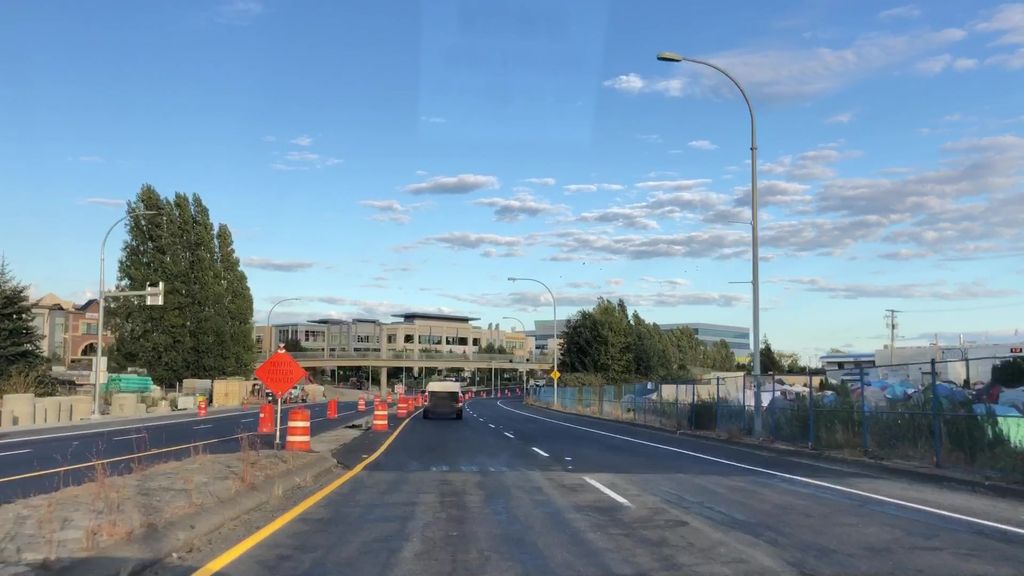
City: victoria